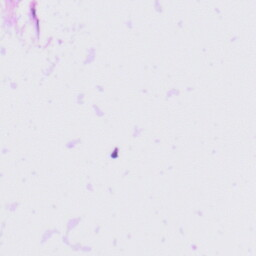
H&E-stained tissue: Tonsil